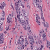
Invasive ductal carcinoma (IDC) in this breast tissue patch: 1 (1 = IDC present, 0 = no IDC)